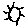
Label: sun